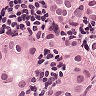
Metastatic tissue present: yes